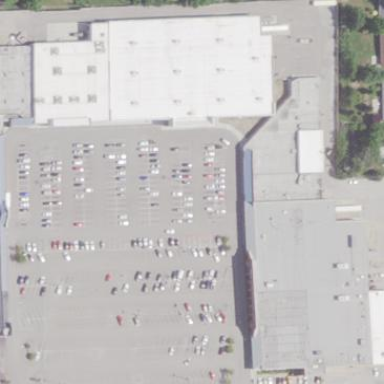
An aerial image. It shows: Retail area.